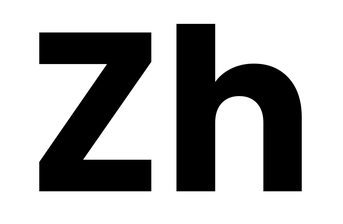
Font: Poppins-Bold